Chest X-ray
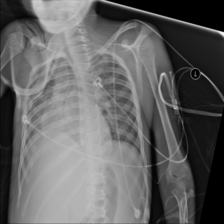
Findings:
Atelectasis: negative
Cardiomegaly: negative
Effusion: negative
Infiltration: negative
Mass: negative
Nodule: negative
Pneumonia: negative
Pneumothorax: negative
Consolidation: negative
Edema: negative
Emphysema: negative
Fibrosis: negative
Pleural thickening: negative
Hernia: negative